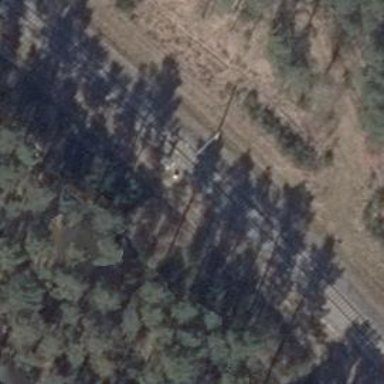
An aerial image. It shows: Railway signal.